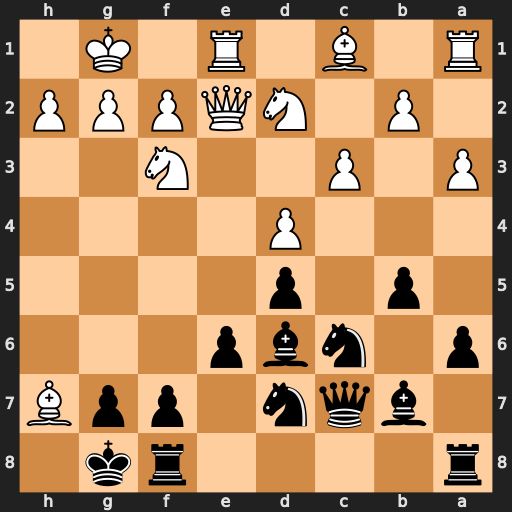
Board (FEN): r4rk1/1bqn1ppB/p1nbp3/1p1p4/3P4/P1P2N2/1P1NQPPP/R1B1R1K1
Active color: b
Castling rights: -
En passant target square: -
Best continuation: Kxh7 Ng5+ Kg8